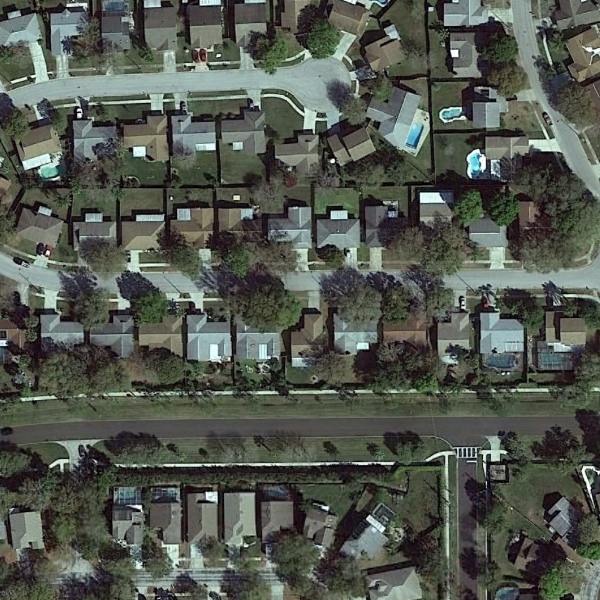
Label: DenseResidential